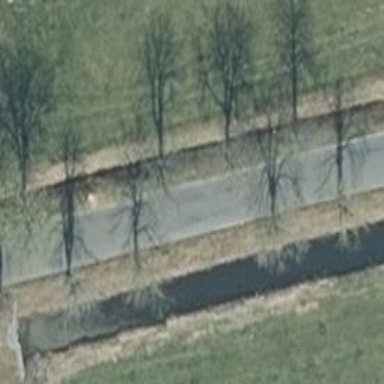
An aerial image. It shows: Avenue lined with deciduous broadleaved trees.